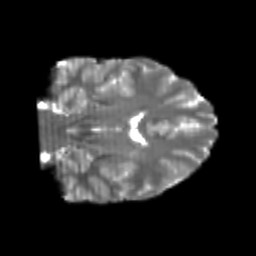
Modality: T2w
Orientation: coronal
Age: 24
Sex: male
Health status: healthy
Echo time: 0.074 s